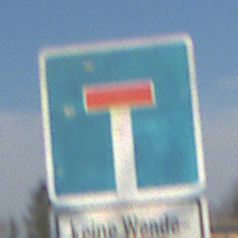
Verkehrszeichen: Sackgasse
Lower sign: HinweisGeaenderteVorfahrtVerkehrsfuehrungVerkehrsregelung3
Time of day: MorningAfternoon
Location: Outdoor (Nature)
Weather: PartlyCloudy
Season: NotSpecified
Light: Natural